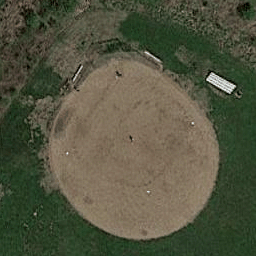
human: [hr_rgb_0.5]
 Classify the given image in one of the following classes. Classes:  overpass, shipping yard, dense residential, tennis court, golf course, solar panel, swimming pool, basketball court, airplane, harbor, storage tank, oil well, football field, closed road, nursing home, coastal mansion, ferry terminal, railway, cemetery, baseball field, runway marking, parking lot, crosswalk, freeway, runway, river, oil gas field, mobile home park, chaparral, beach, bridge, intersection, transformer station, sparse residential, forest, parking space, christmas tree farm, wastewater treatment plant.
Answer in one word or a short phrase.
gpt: baseball field